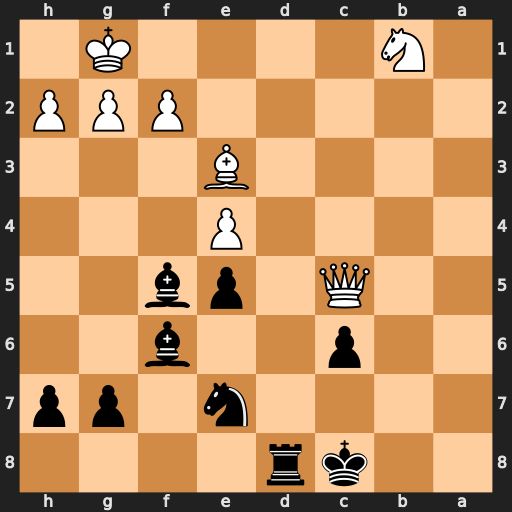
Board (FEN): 2kr4/4n1pp/2p2b2/2Q1pb2/4P3/4B3/5PPP/1N4K1
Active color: b
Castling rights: -
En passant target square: -
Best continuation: Rd1#